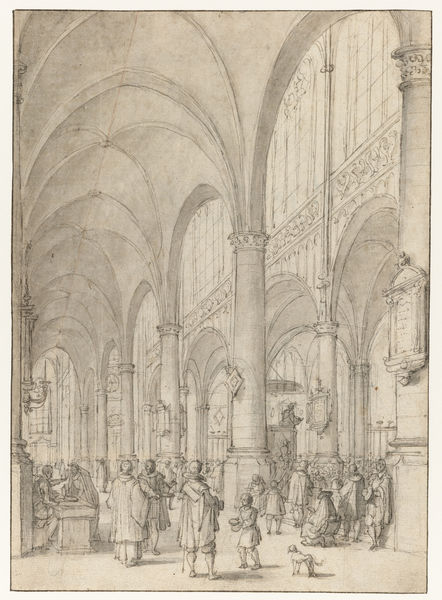
Titel: Kerkinterieur van de Sint-Jacobskerk te Antwerpen (?)
Künstler: Daniël de Blieck
Standort: Amsterdam
Institution: Rijksmuseum
Schlagwörter: schatten, weiß, menschen, fenster, männer, schwarz, säule, säulen, tisch, zeichnung, hund, ansammlung, barock, mensch, bild, innenraum, kirche, decke, gotik, kinder, holzschnitt, perspektive, monochrom, markt, bank, saal, kuppel, kerzen, leuchter, halle, bögen, gewölbe, denkmal, radierung, stich, bleistift, kapitelle, wappen, kirchenschiff, gotisch, spitzbögen, fluchtpunkt, rundbögen, messe, priester, bettler, mönche, kutten, kupferstich, kreuzkuppelgewölbe